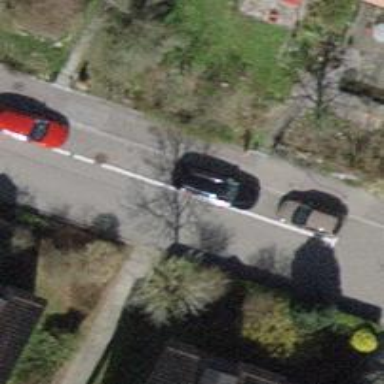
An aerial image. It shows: Set of steps on the road.